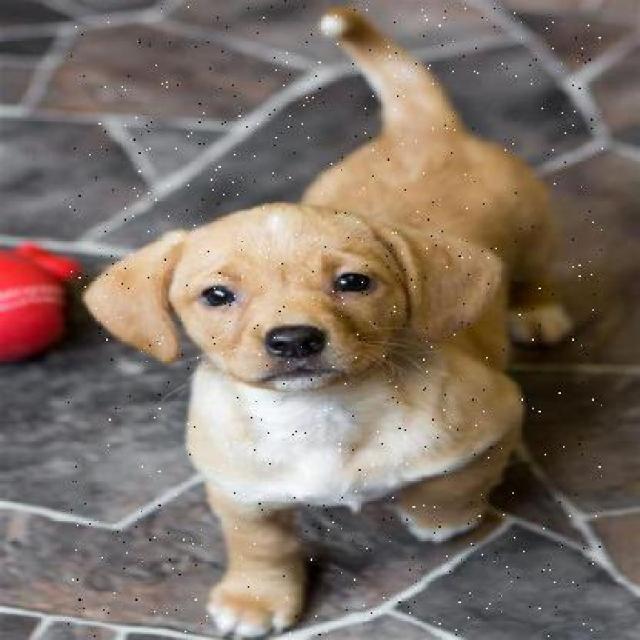
Healthy canine skin — no visible lesions, inflammation, or abnormalities. The skin and coat appear normal.